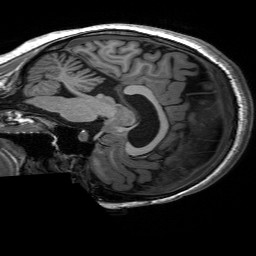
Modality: T1w
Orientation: sagittal
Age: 22
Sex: female
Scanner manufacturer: siemens
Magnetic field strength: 3 T
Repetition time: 2.53 s
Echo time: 0.00227 s